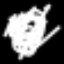
Label: squiggle